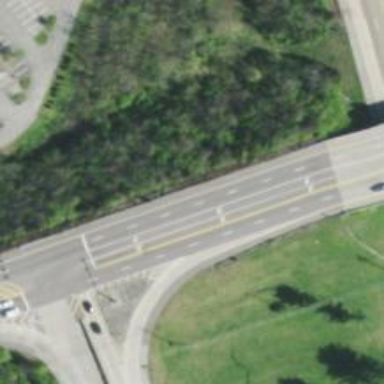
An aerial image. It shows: Primary highway.